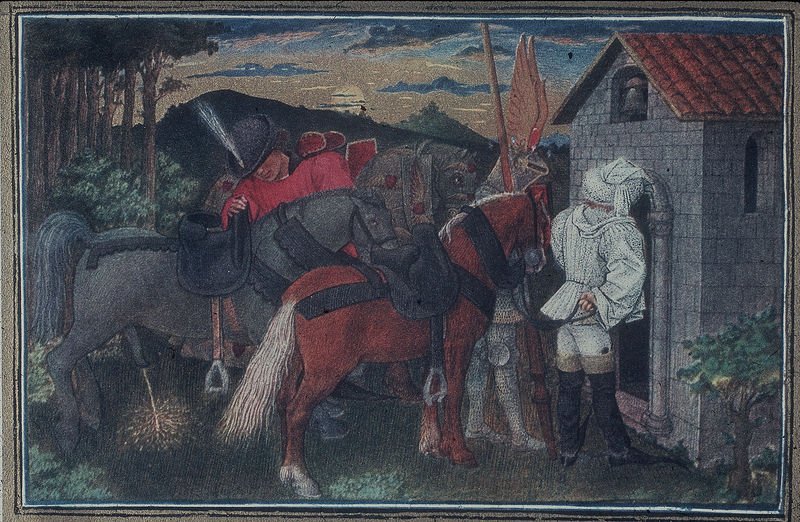
Titel: Livre du Coeur d’amour épris von René d’Anjou
Künstler: Coeur-Meister
Institution: Wien, Österreichische Nationalbibliothek
Schlagwörter: baum, feder, flügel, himmel, mann, weiß, bäume, hut, männer, nacht, szene, dach, haus, rot, hügel, kirche, sonne, wald, pferd, pferde, reiter, sattel, schweif, steigbügel, bogen, rast, häuschen, schlacht, lanze, mond, halt, helm, stiefel, urin, ritter, rüstung, portal, jüngling, sage, mittelalter, prinz, kapelle, eintreten, kirchlein, ikarus, knappe, pinkeln, pfert, urinieren, steigeisen, figurenbild, pissen, pipi